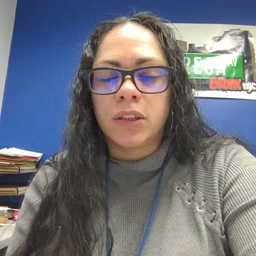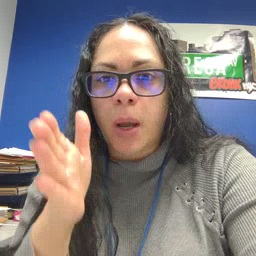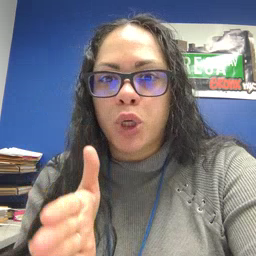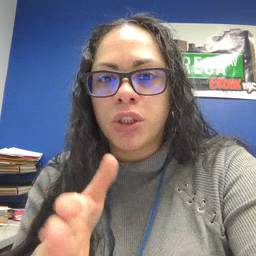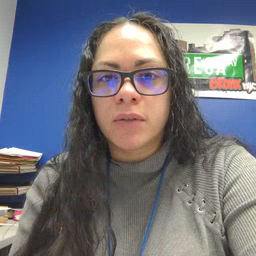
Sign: person